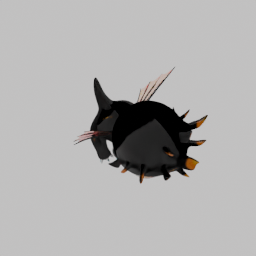
Label: animals